Interaction volume radius: 10 \u00c5
Interaction volume height: 20 \u00c5
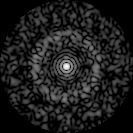
Disorder parameter: 0.8443